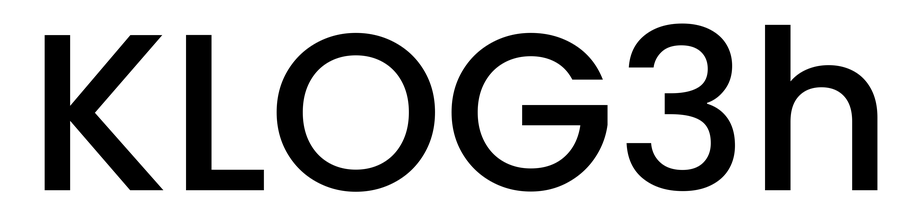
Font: Poppins-Medium